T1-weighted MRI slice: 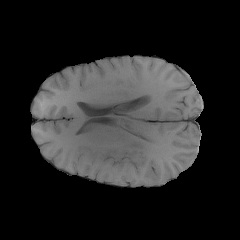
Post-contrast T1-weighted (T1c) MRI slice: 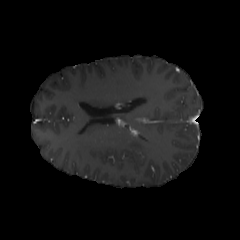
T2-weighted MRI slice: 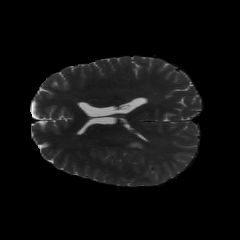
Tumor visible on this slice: yes